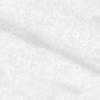
Label: change